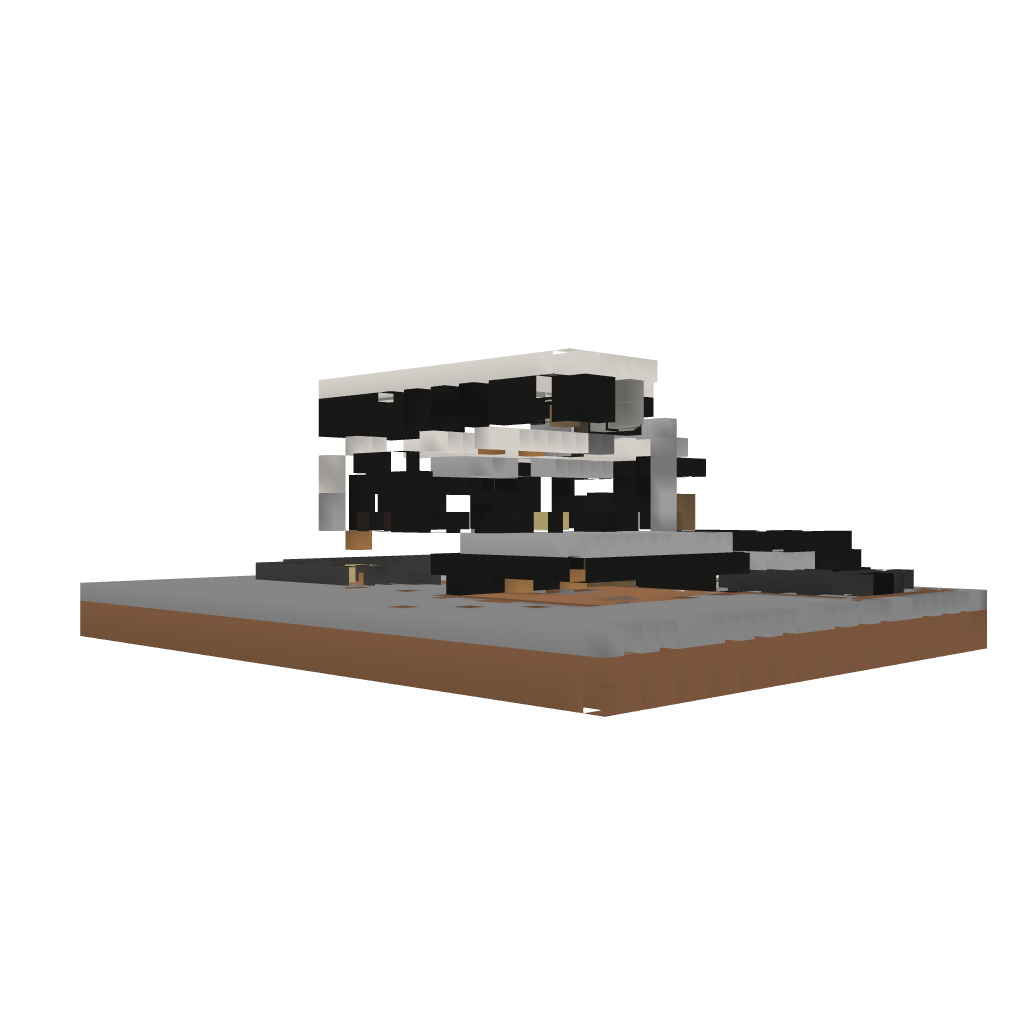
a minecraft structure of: Novum Domum